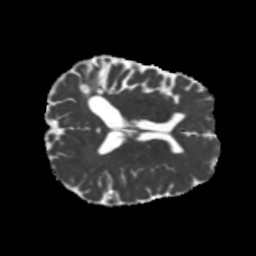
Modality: MD
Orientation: axial
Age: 42
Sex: male
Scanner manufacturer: siemens
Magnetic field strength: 3 T
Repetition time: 5.25 s
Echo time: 0.08 s